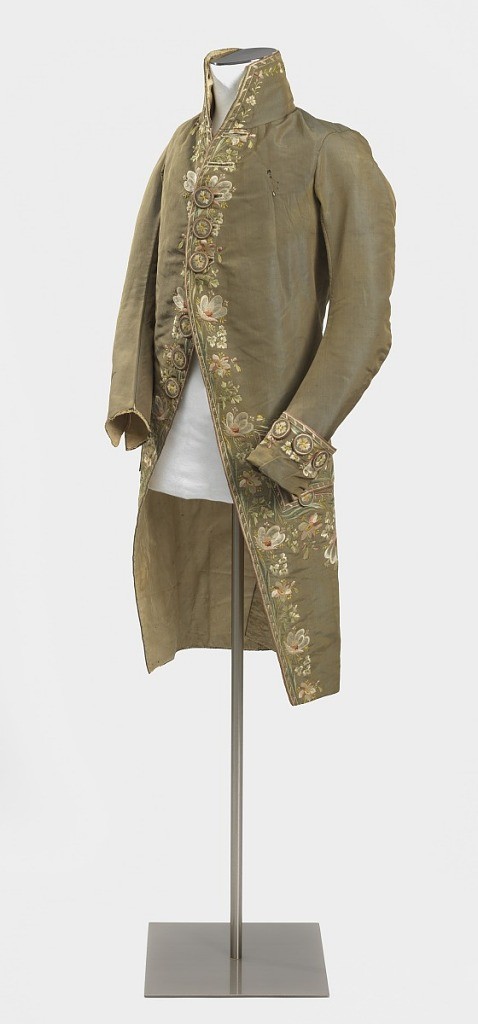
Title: Man's coat
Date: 1751–1800
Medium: silk Technique: embroidered
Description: Man's coat of changeable brown and blue grosgrain embroidered with a large floral design in pale polychrome colors.